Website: lowes
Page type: payment
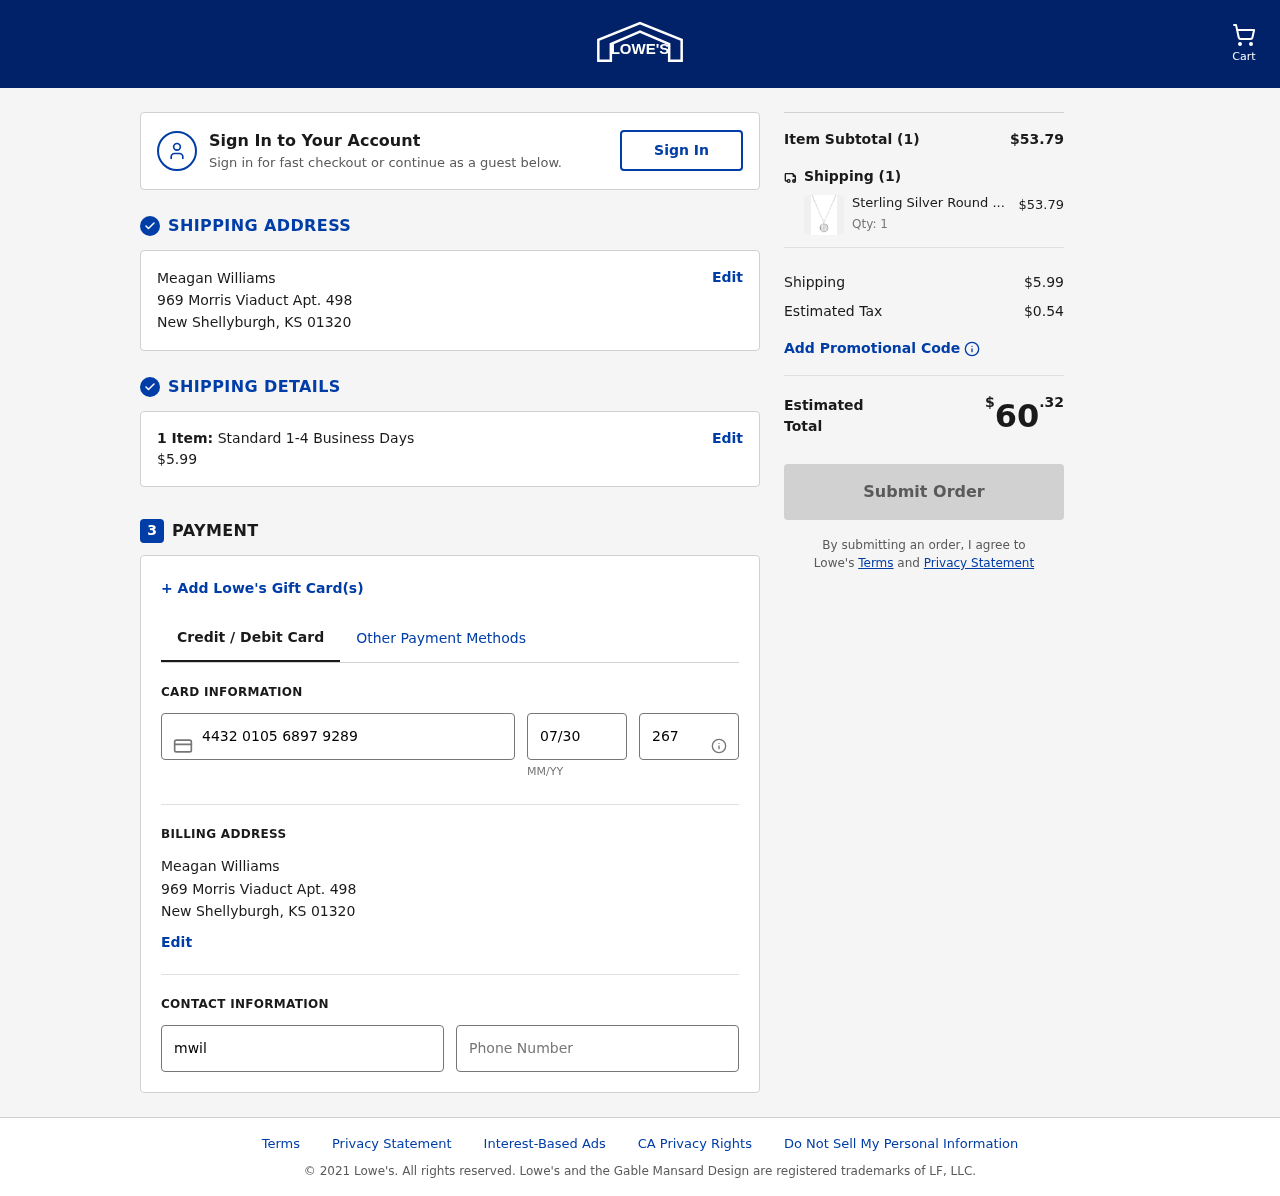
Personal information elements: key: PII_CARD_CVV
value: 267
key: PII_CARD_EXPIRY
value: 07/30
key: PII_CARD_NUMBER
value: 4432 0105 6897 9289
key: PII_CITY
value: New Shellyburgh
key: PII_EMAIL
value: mwilliams@gmail.com
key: PII_FULLNAME
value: Meagan Williams
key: PII_PHONE
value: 7299885144
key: PII_POSTCODE
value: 01320
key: PII_STATE_ABBR
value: KS
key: PII_STREET
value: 969 Morris Viaduct Apt. 498
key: PII_FULLNAME2
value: Meagan Williams
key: PII_STREET2
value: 969 Morris Viaduct Apt. 498
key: PII_CITY2
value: New Shellyburgh
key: PII_STATE_ABBR2
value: KS
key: PII_POSTCODE2
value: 01320
Product elements: key: PRODUCT1_NAME
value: Sterling Silver Round Disc Initial "I" Pendant Necklace, 18.64"
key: PRODUCT1_PRICE
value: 53.79
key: PRODUCT1_QUANTITY
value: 1
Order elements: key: ORDER_NUM_ITEMS
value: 1
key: ORDER_SHIPPING_COST
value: $5.99
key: ORDER_NUM_ITEMS2
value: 1
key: ORDER_SUBTOTAL
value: $53.79
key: ORDER_NUM_ITEMS3
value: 1
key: ORDER_SHIPPING_COST2
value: $5.99
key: ORDER_TAX
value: $0.54
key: ORDER_TOTAL
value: $60.32